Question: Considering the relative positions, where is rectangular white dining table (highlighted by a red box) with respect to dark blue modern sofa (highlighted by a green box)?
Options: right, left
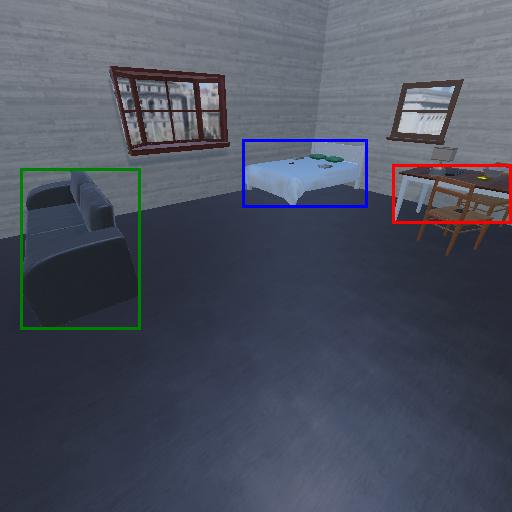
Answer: right